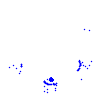
Particle: electron